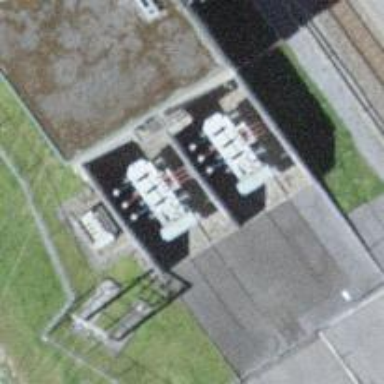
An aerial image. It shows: Outdoor transformer.